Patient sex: M
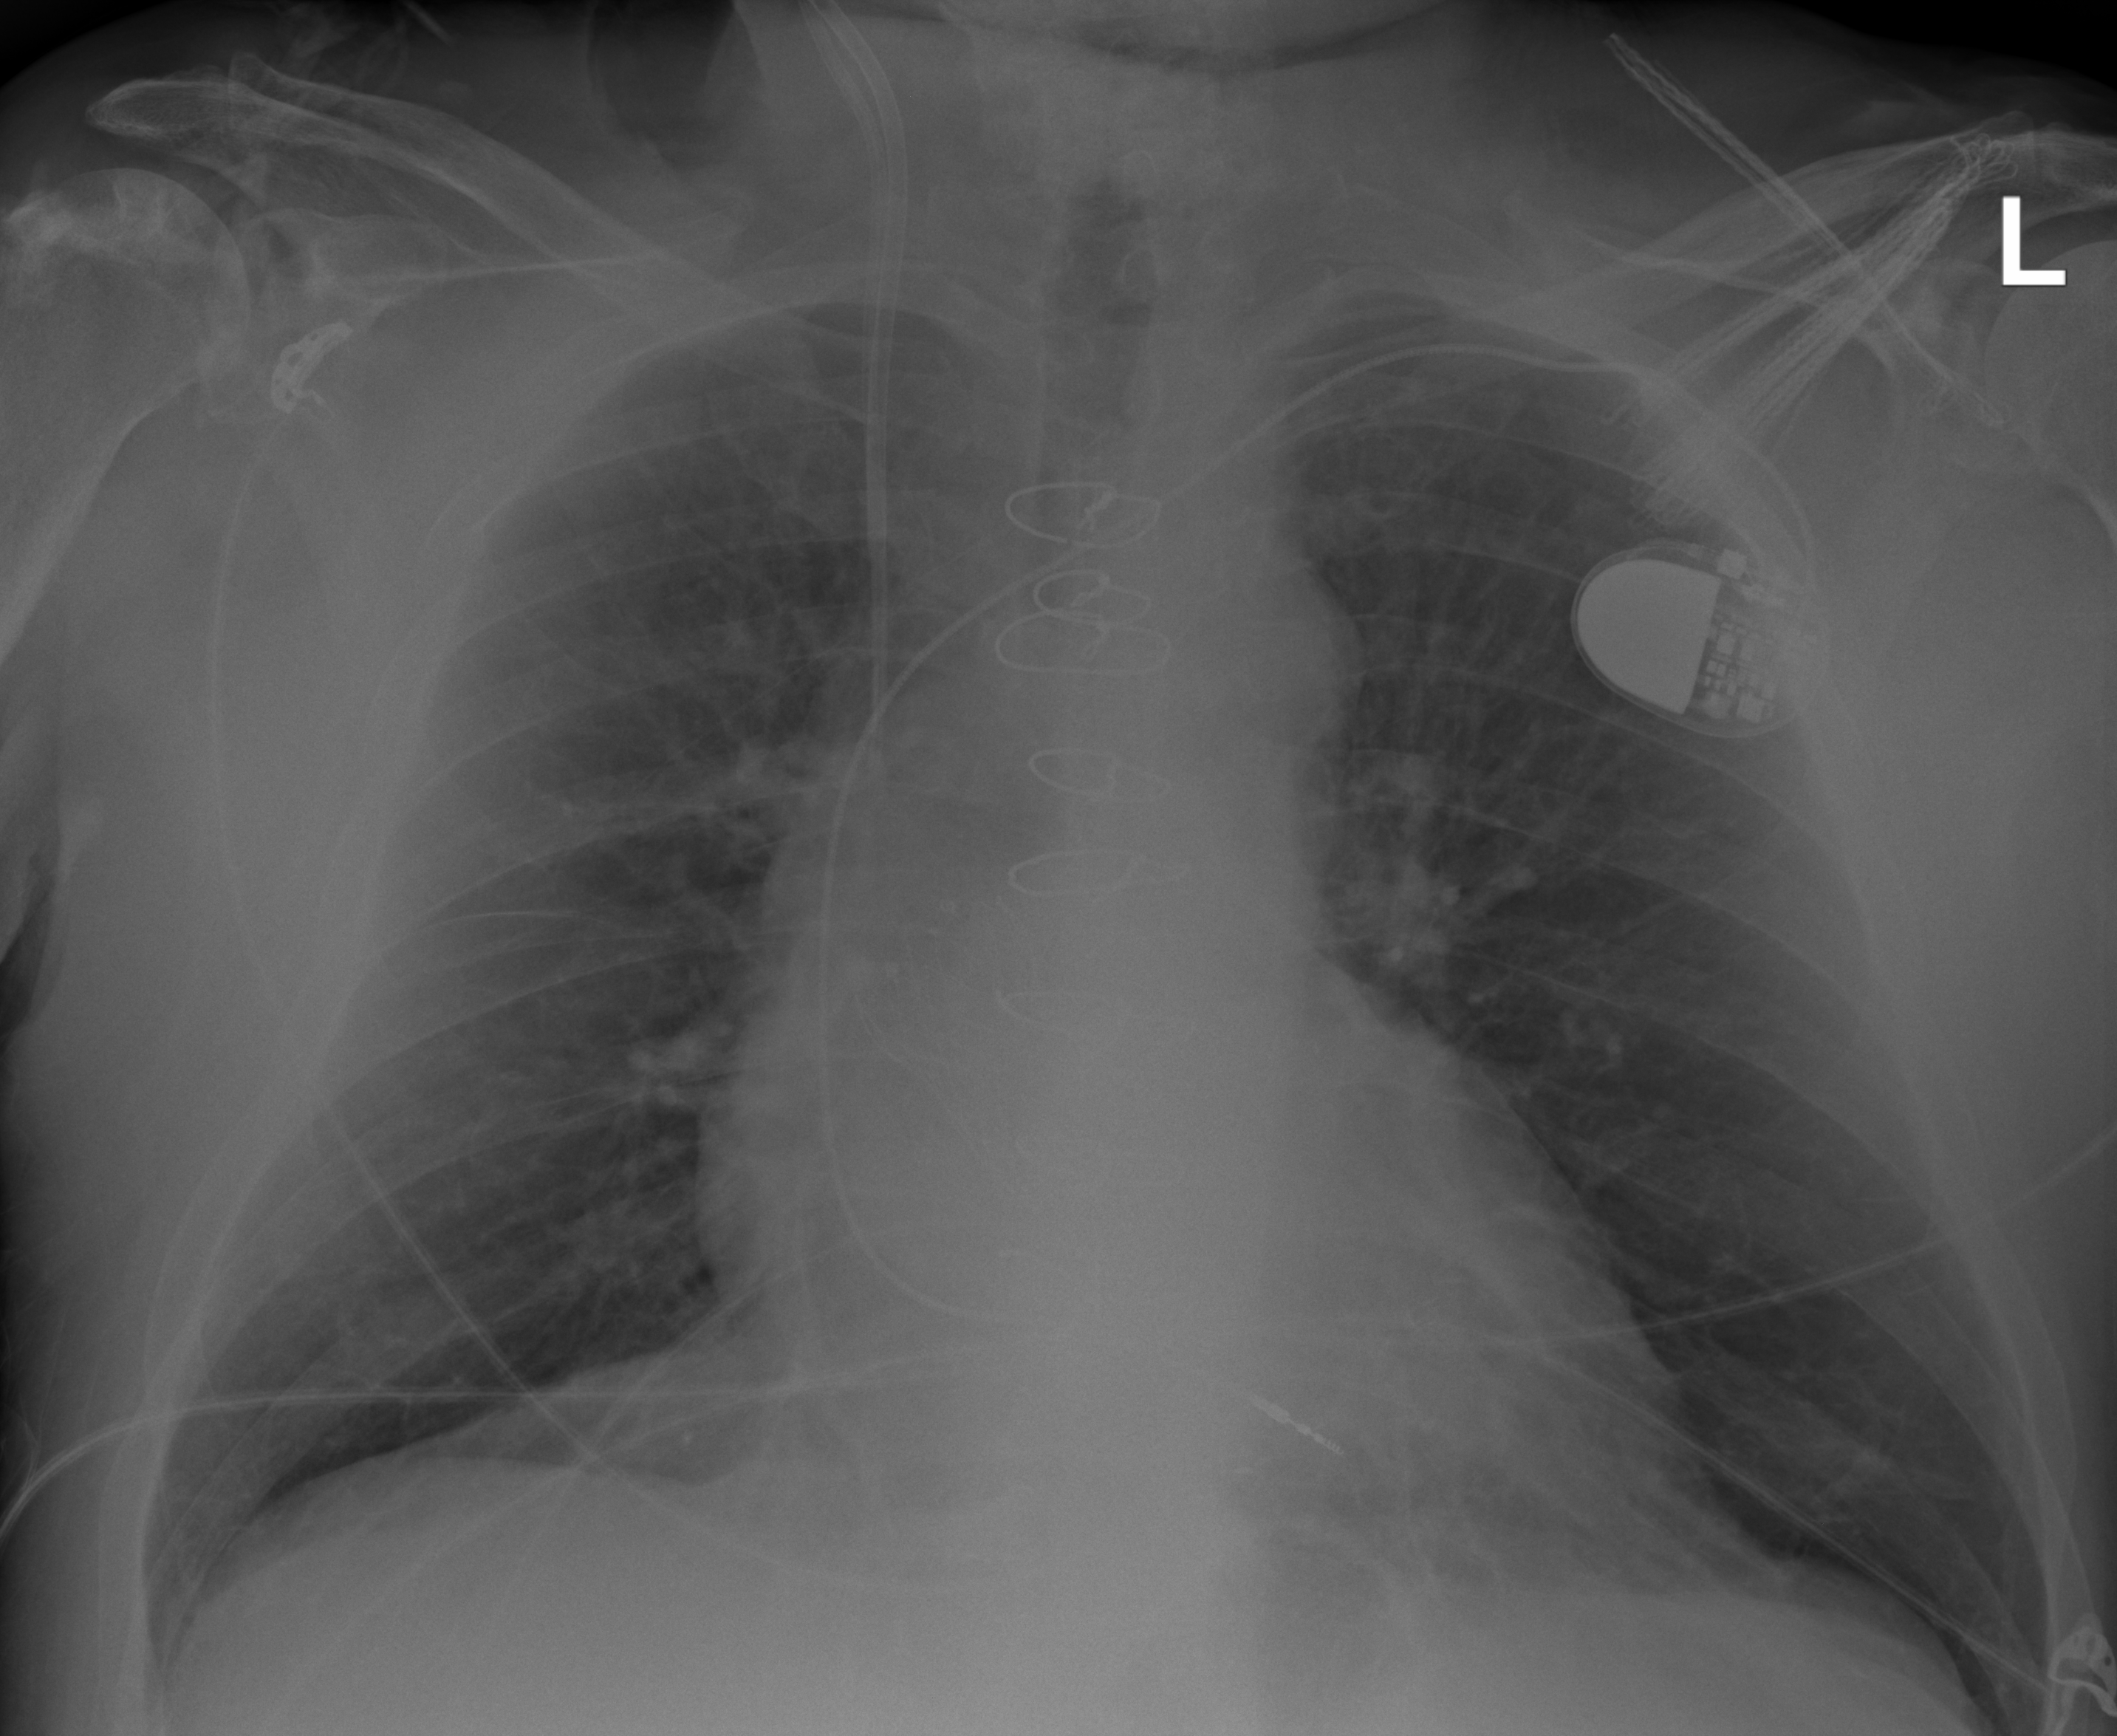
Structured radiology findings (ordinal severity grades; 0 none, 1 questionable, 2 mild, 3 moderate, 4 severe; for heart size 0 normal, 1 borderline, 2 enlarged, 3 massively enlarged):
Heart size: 0
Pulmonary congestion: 2
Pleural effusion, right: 0
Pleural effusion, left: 0
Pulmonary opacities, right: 1
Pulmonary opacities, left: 1
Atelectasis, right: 0
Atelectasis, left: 0